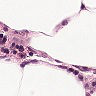
Metastatic tissue present: no